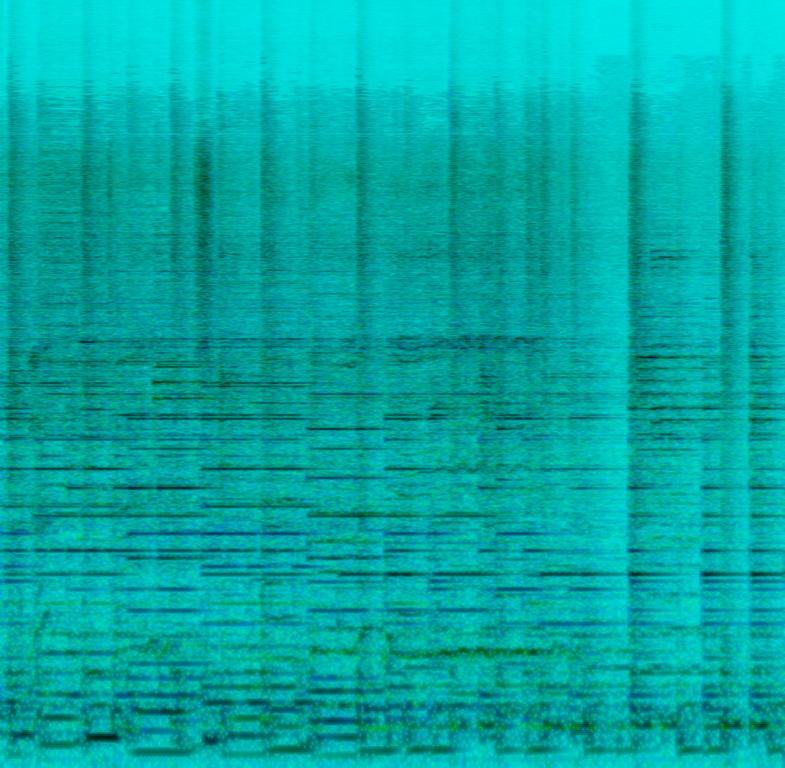
The low quality recording features a synth lead melody and groovy synth piano playing over rock songs played on playback. The song consists of a punchy kick and snare hits, shimmering hi hats, funky electric guitar melody, groovy bass and passionate male vocals singing over it in the beginning. It sounds funky and groovy, while the recording is a bit noisy.